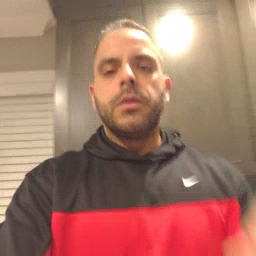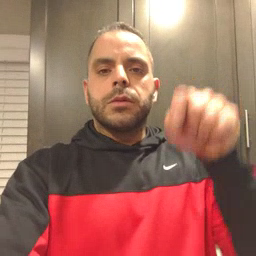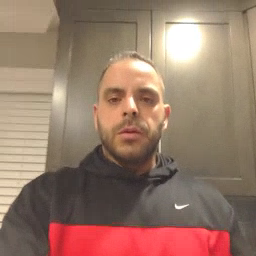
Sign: down